Interaction volume radius: 5 \u00c5
Interaction volume height: 10 \u00c5
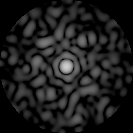
Disorder parameter: 0.8264